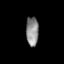
Tissue: prostate
Cell type: T cells
Senescence score: 0.6972
Nuclear area (px): 352
Mean DAPI intensity: 141.673